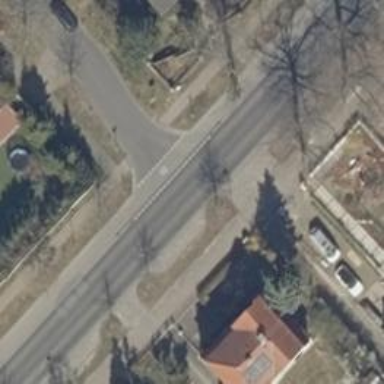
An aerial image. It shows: Unmarked crossing on the road.